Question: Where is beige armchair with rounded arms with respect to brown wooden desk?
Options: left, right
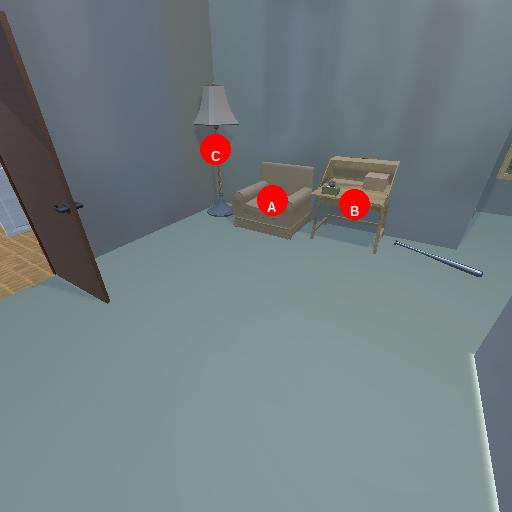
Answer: left